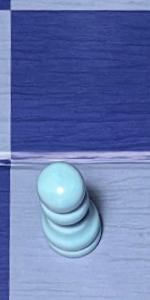
Label: Pawn_White